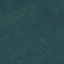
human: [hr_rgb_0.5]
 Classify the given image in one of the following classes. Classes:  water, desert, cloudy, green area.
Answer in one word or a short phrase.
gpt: green area